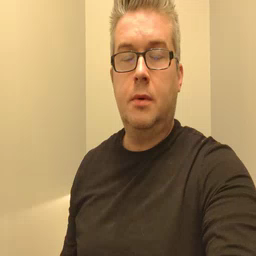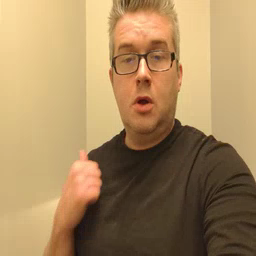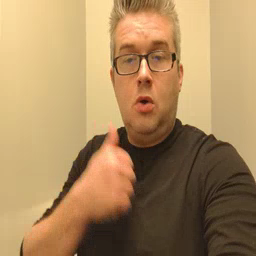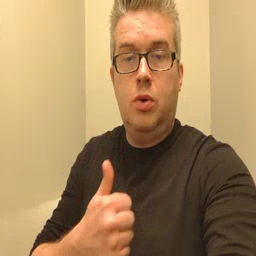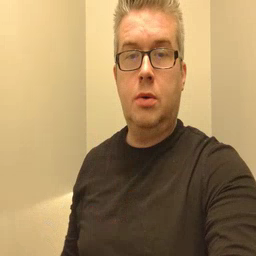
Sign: jacket